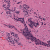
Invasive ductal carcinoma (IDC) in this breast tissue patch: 0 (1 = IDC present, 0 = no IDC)